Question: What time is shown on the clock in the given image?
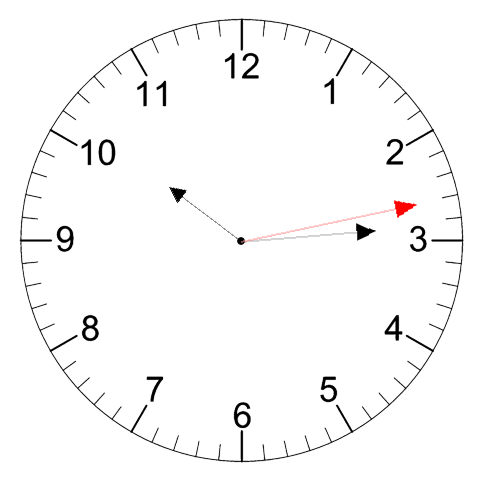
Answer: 10:14:13